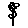
Label: flower